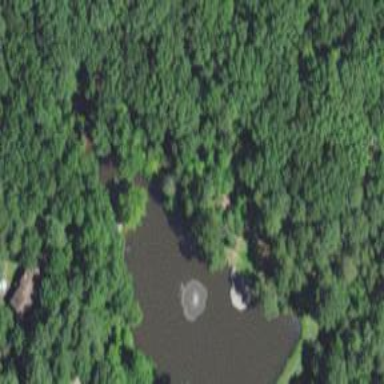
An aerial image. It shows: Pond surrounded by natural water.